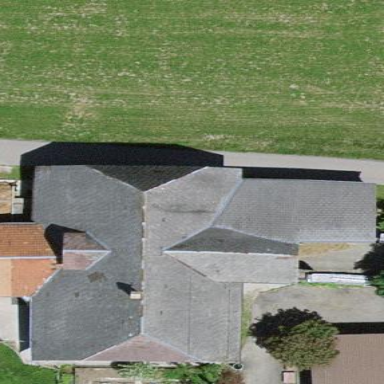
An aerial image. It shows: Farm building.